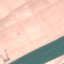
Land use / land cover: AnnualCrop